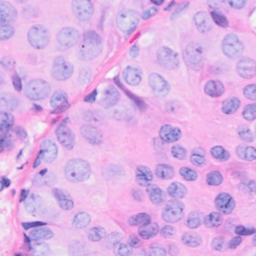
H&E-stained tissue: Breast